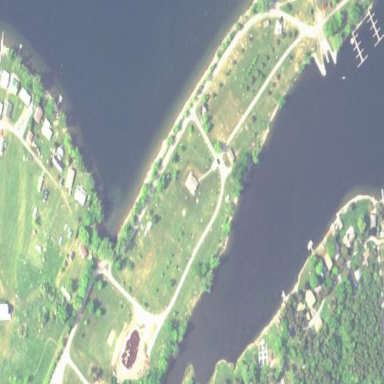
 perfect for outdoor activities and relaxation."